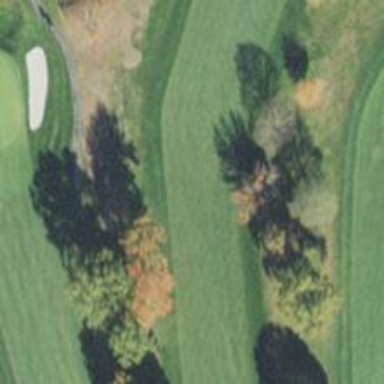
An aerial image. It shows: View of golf hole.